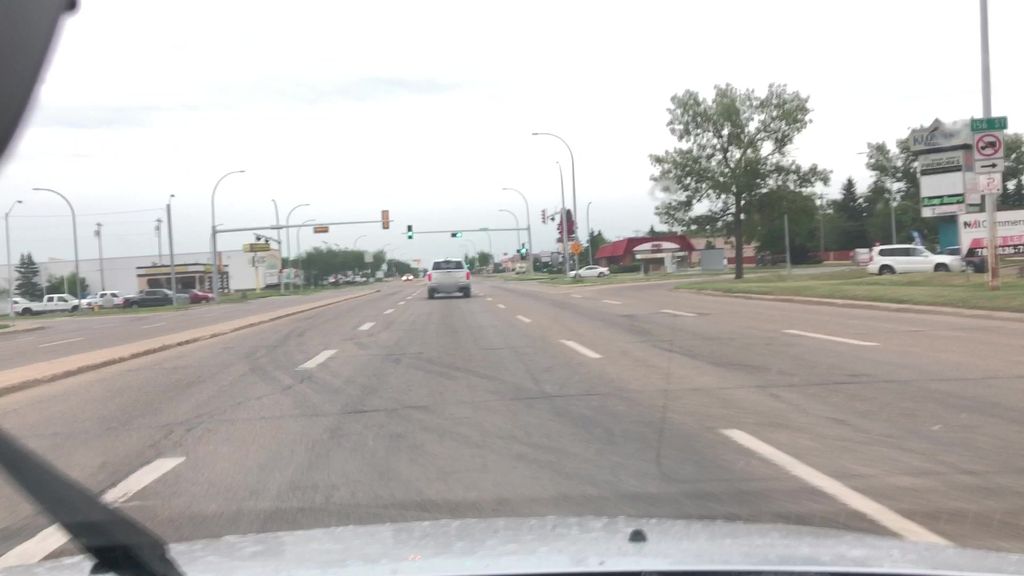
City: edmonton